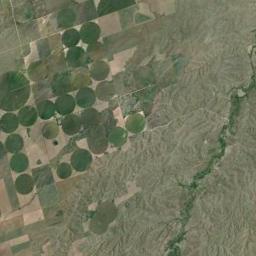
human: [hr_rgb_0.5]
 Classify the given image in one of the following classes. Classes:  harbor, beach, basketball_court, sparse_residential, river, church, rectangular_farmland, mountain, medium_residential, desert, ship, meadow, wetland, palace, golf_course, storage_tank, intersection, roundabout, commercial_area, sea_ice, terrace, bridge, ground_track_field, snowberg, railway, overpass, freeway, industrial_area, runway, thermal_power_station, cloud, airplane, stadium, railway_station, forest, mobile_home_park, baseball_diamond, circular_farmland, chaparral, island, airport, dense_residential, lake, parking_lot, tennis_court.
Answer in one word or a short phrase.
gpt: circular_farmland